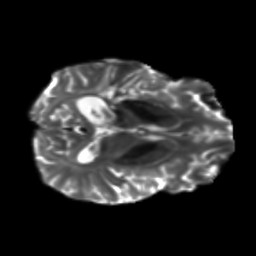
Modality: T2w
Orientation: axial
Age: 49
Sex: male
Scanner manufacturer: siemens
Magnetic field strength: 3 T
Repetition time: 5.25 s
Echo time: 0.08 s